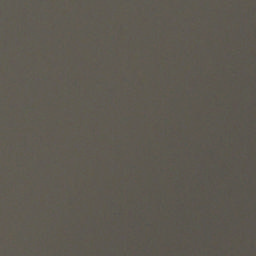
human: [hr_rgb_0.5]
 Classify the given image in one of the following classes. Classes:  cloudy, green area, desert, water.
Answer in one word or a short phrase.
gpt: cloudy